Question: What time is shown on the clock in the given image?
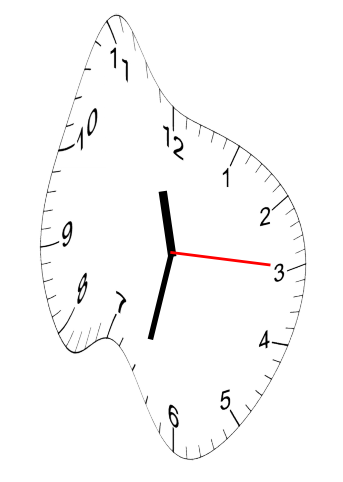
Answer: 11:32:15